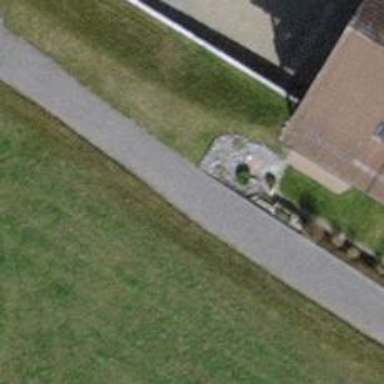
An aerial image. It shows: Driveway with compacted surface.